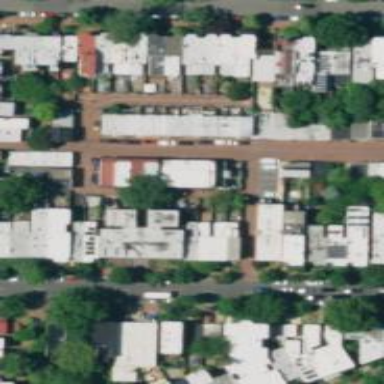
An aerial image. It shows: Alleyway designated as service road.